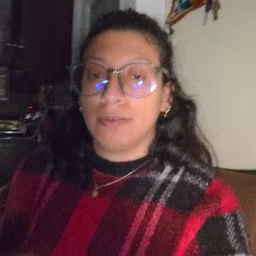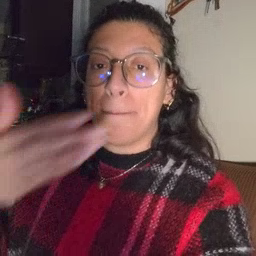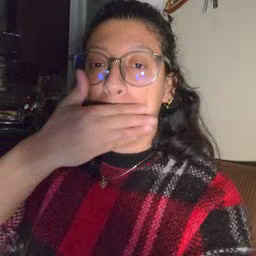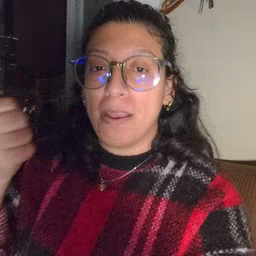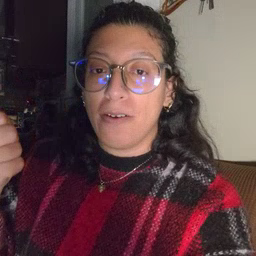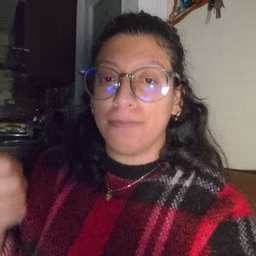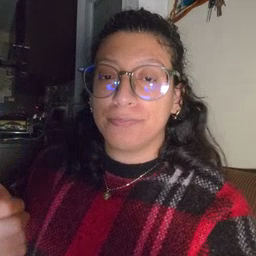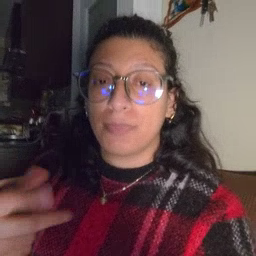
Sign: better